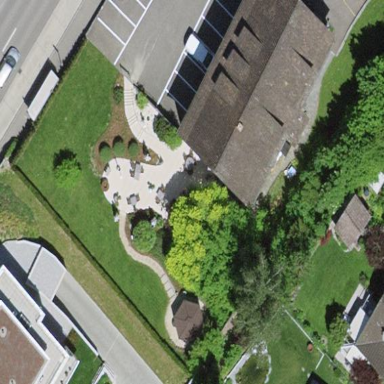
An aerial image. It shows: Restaurant building.